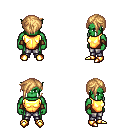
a pixel art fantasy rpg character, male body template, orc, green skin, gold chest armor, metal pants, light blonde pixie cut hairstyle, leather bracers, gold boots, four views (front, back, left, right), 2x2 character sprite sheet, small pixel art, hard edges, no anti-aliasing